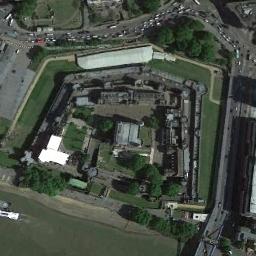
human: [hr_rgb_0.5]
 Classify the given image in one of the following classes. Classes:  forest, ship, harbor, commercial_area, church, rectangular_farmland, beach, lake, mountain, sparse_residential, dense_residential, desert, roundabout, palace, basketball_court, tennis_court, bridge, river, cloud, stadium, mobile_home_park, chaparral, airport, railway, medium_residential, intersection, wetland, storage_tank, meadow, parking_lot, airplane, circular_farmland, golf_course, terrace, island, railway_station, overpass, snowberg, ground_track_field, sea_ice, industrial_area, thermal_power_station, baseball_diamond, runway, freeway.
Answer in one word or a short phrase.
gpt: palace